Question: I want to rotate image but resize the canvas based on image's width and height. please see my code in <URL>. I am actually rotating an image based on canvas but my canvas has fixed height and width so the image is just rotating inside. all i want something like this. Please check my attached screenshot. green border is a canvas so if i rotate 90 degree then canvas should expand the height and show the entire image.
Can you please help?
'''
<canvas id="canvas" ></canvas><br>
<button id="clockwise">Rotate right</button>
'''
'''
var canvas=document.getElementById("canvas");
var ctx=canvas.getContext("2d");
var degrees=0;
var image=document.createElement("img");
image.onload=function(){
ctx.drawImage(image,0,0,image.width,image.height);
}
image.src="http://www.ajaxblender.com/article-sources/images/plane-1.jpg";
$("#clockwise").click(function(){
degrees+=90
ctx.clearRect(0,0,canvas.width,canvas.height);
ctx.save();
ctx.translate(image.width/2,image.height/2);
ctx.rotate(degrees*Math.PI/180);
ctx.drawImage(image,0,0,image.width,image.height,-image.width/2,-image.height /2,image.width,image.height);
ctx.restore();
});
'''

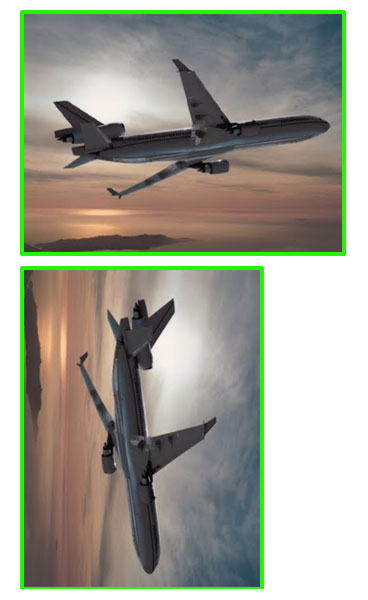
Answer: First initialize the canvas size when the image has loaded:
'''
image.onload=function(){
canvas.width = image.width;
canvas.height = image.height;
ctx.drawImage(image,0,0);
}
'''
Now you can use the angles as basis for the canvas size. If 0 or 180 degrees then use the same size as image, if not swap the dimensions:
'''
if (degrees >= 360) degrees = 0;
if (degrees === 0 || degrees === 180) {
canvas.width = image.width;
canvas.height = image.height;
}
else {
// swap
canvas.width = image.height;
canvas.height = image.width;
}
'''
There is no need to clear the canvas as changing the size will clear it (otherwise it would only be needed if the image contained a transparency channel).
You also want to rotate the image around the center of (not a big issue here though).
<URL>